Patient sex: M
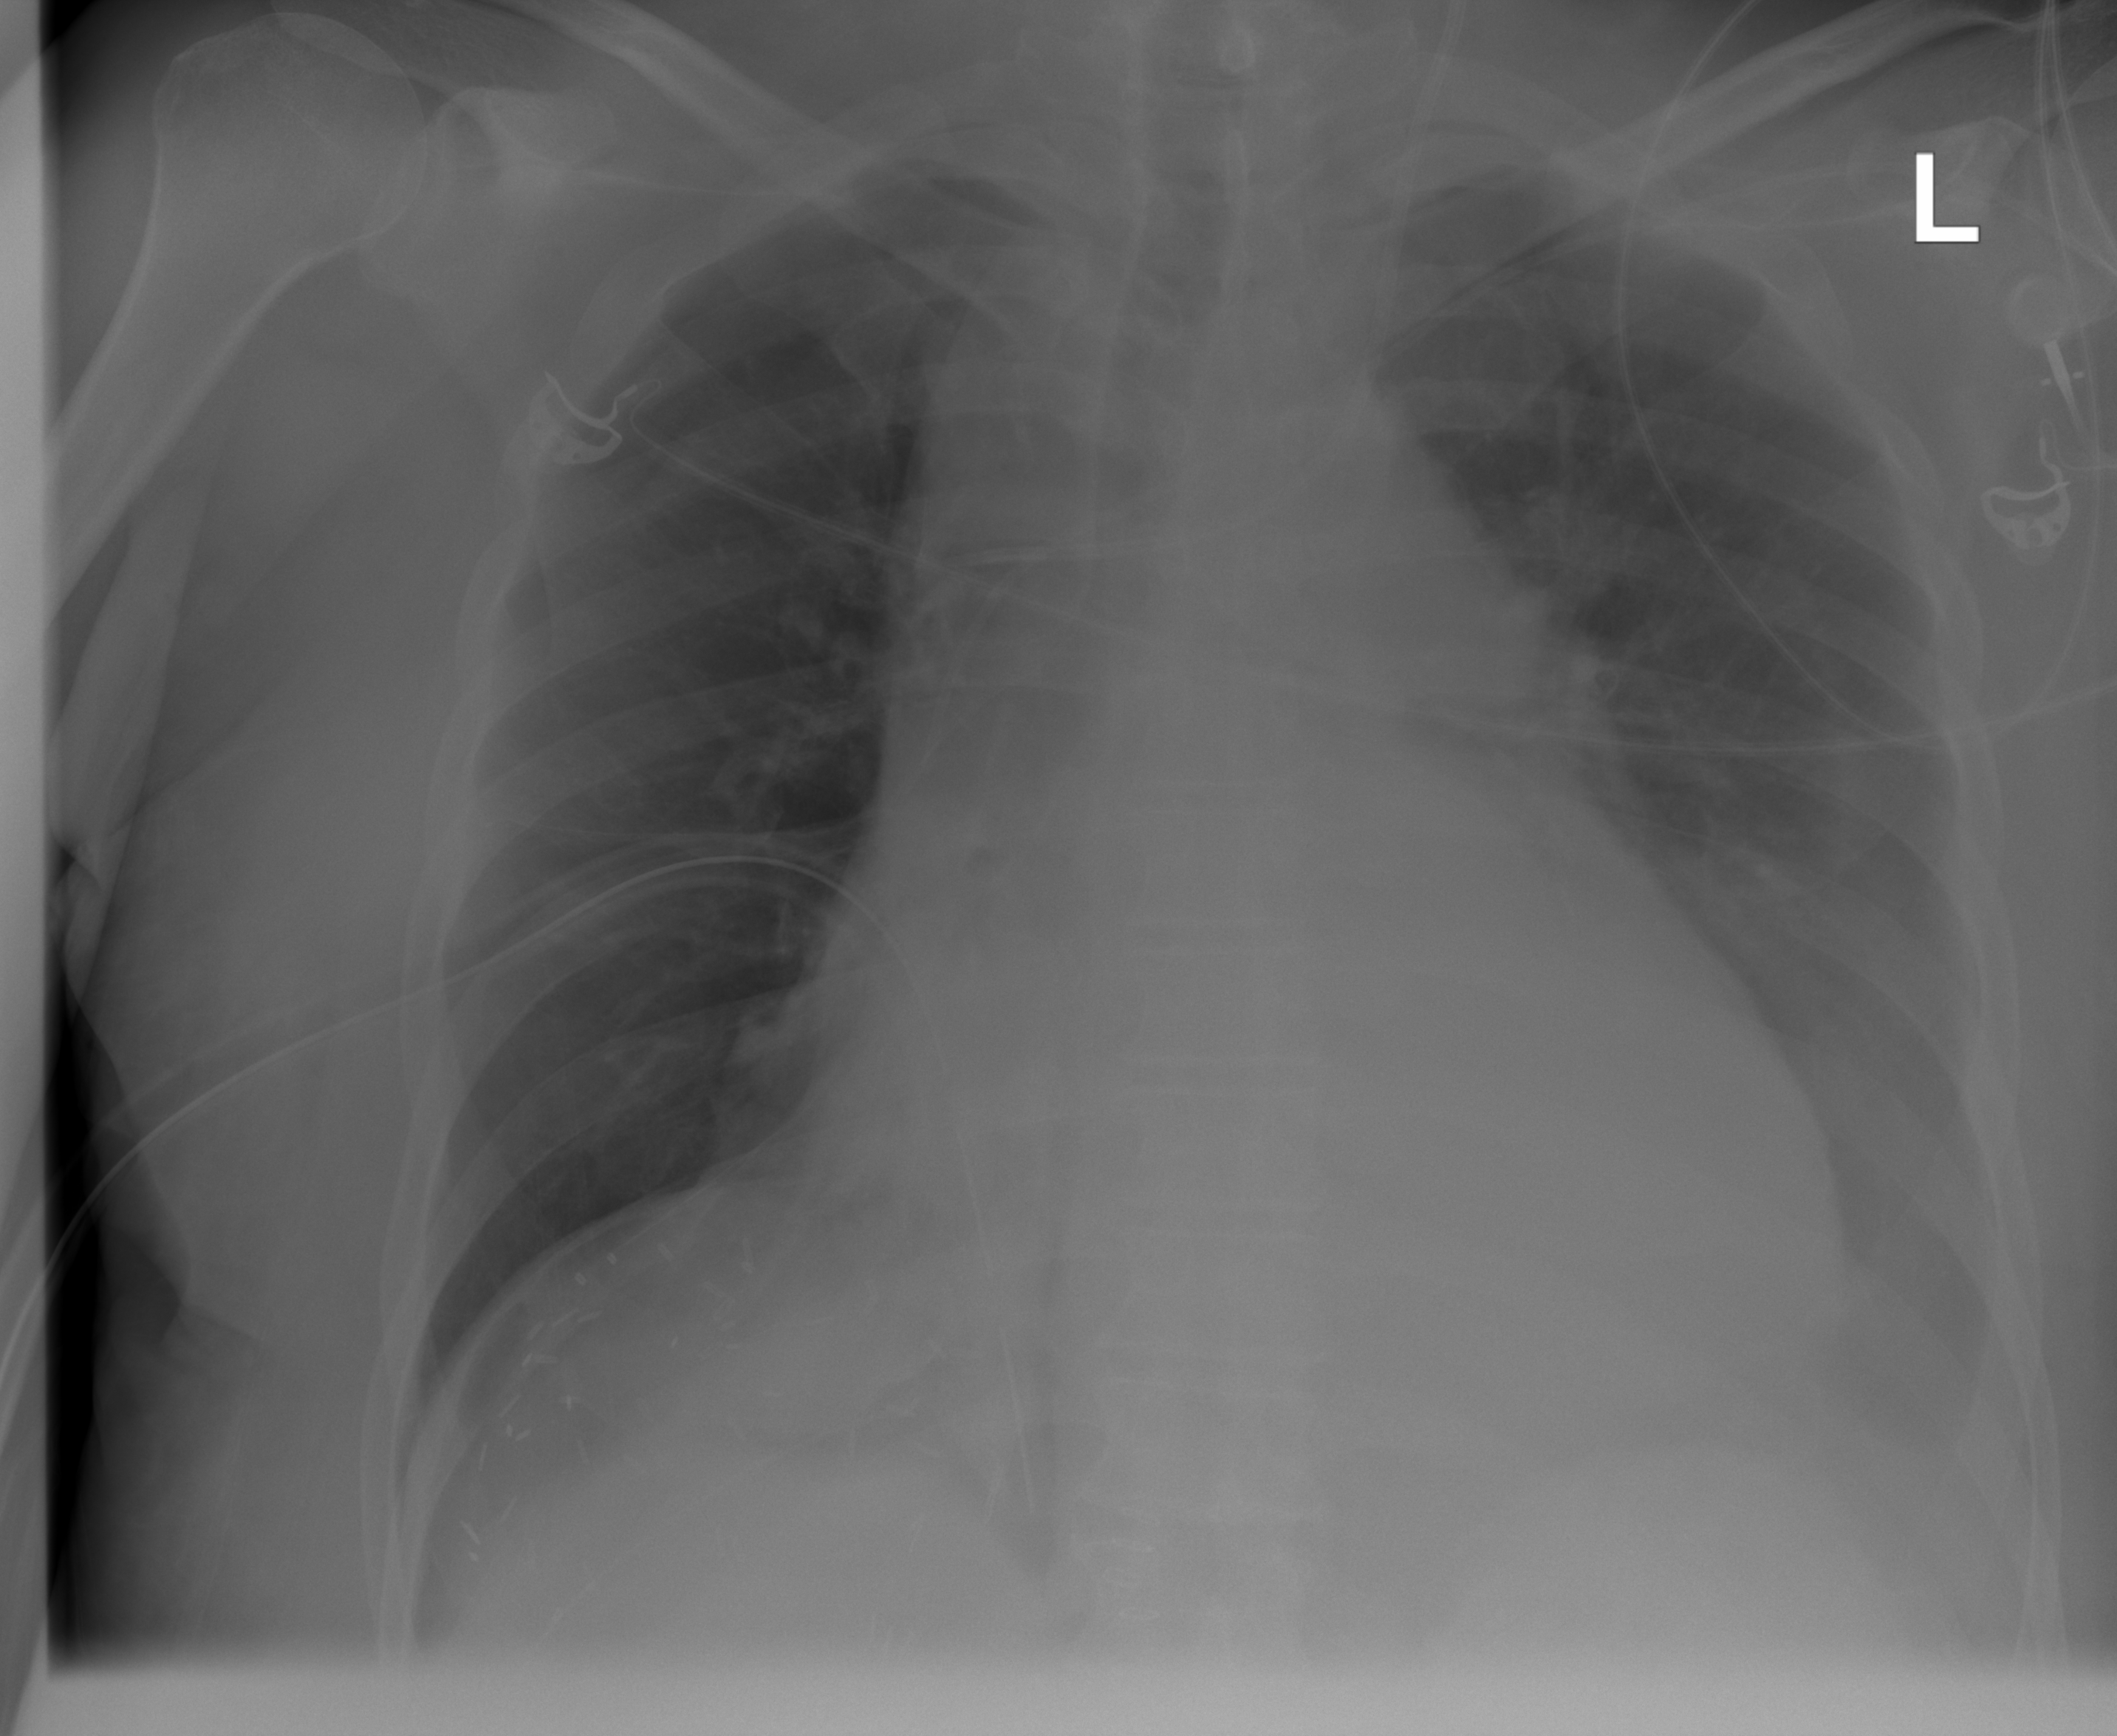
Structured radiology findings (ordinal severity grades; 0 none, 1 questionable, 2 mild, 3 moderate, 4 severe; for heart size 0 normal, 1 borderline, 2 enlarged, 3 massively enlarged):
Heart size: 2
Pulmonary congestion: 1
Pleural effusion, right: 1
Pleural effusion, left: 3
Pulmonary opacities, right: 0
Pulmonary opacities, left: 0
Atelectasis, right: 2
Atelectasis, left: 3